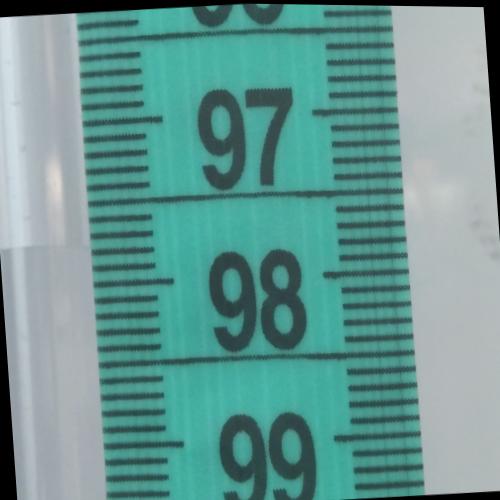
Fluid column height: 97.8 cm